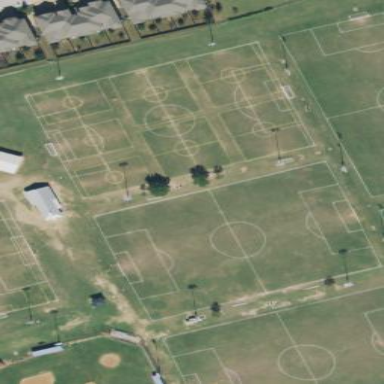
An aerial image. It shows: Soccer pitch for leisureland activities.